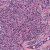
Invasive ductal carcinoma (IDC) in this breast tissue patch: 1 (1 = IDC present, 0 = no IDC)